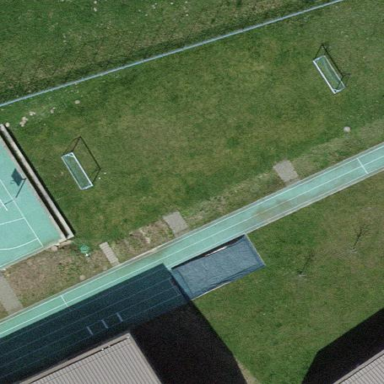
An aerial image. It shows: Athletics pitch for leisure land sports.